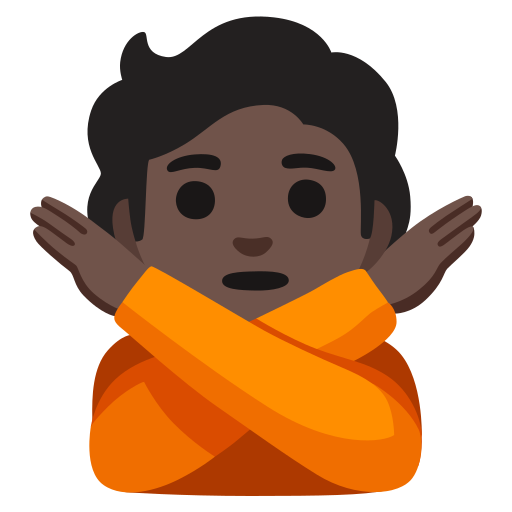
Emoji: 🙅🏿